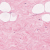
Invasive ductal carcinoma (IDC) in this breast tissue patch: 0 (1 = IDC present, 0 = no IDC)